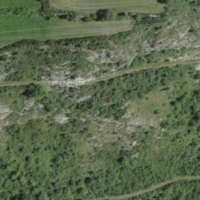
EUNIS habitat code: 23
Species observed at this site:
Melitaea cinxia
Vincetoxicum hirundinaria
Parnassius apollo
Macroglossum stellatarum
Erebia alberganus